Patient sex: M
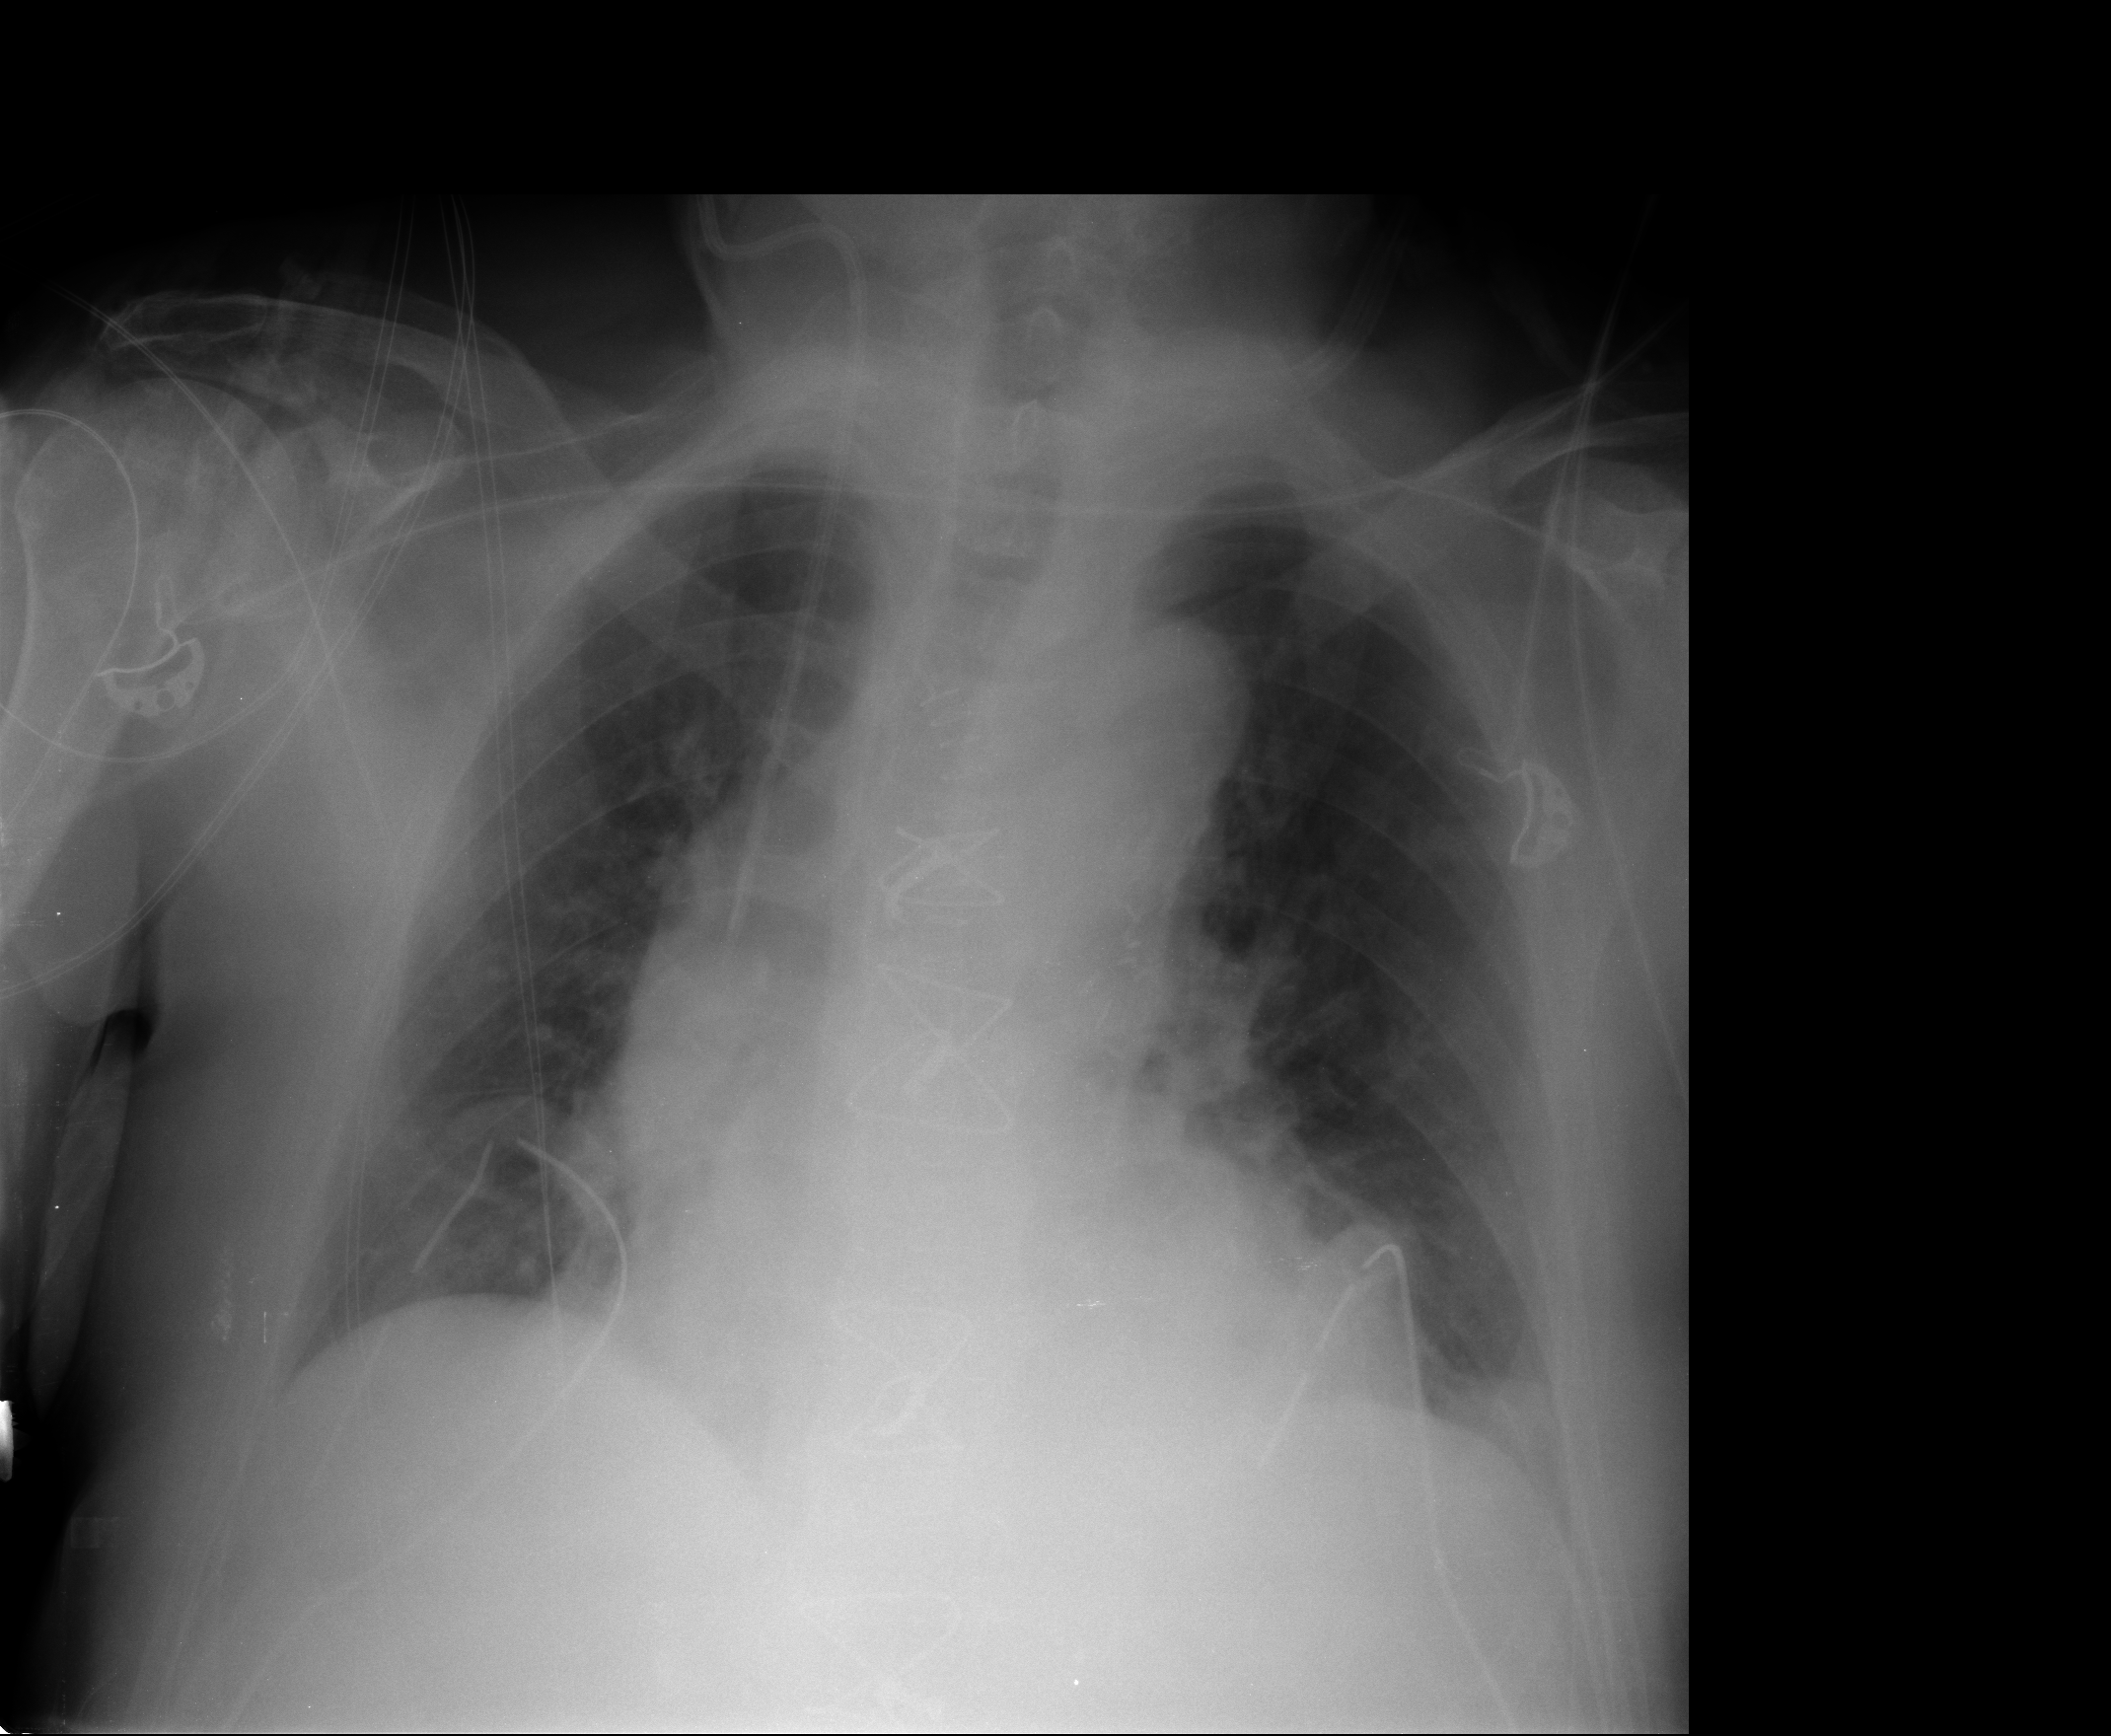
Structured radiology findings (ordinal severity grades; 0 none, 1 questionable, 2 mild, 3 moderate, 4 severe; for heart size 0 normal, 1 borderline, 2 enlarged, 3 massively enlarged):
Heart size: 1
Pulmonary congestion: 2
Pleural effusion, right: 0
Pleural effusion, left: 0
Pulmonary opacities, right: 1
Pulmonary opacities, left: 1
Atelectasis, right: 2
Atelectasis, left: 2